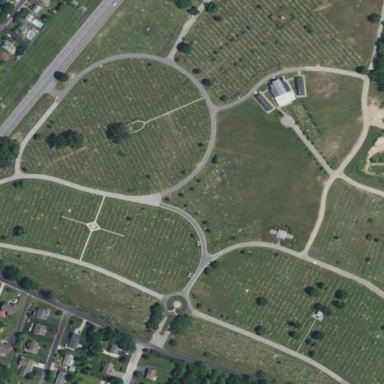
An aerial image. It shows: Cemetery.